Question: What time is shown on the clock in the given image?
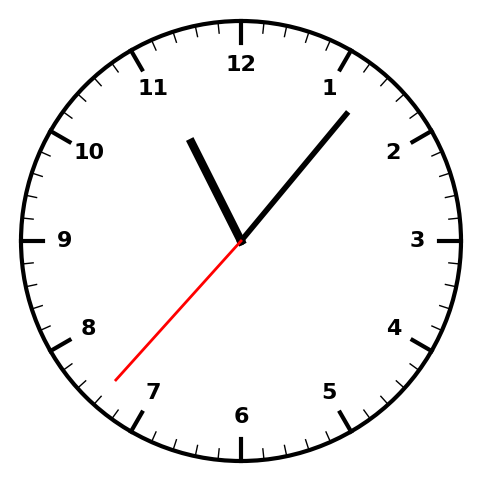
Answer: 11:06:37